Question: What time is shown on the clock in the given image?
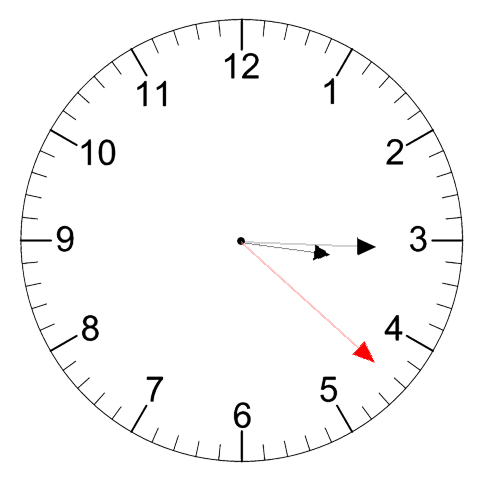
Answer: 03:15:22